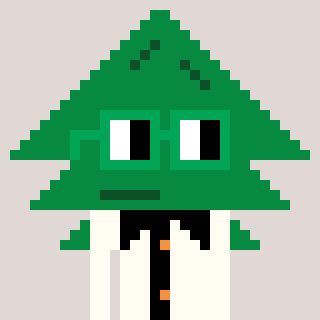
a pixel art character with square green glasses, a fir-shaped head and a grayscale-colored body on a warm background